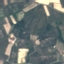
Label: PermanentCrop